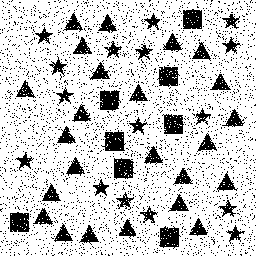
Squares: 8
Triangles: 24
Stars: 16
Total shapes: 48